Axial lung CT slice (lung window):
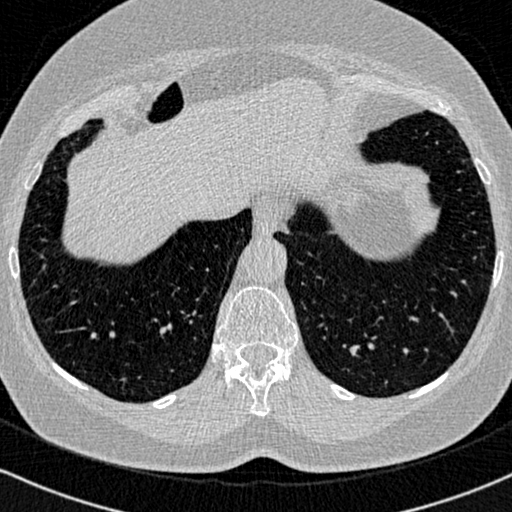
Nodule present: no